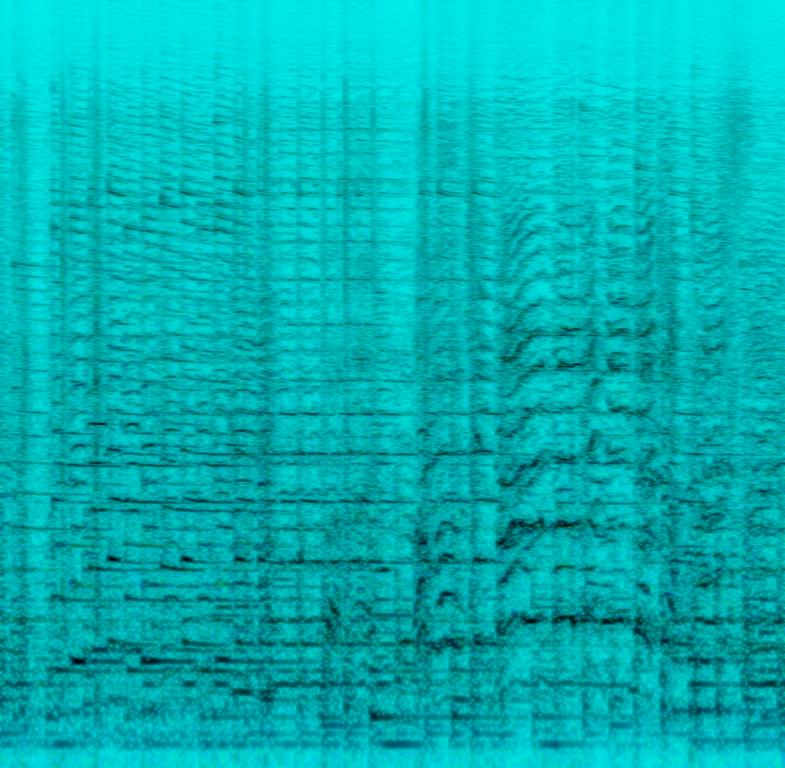
Male and female singers sing together in vocal unison. The song is medium tempo with a violin playing countermelody, along with  a traditional string bass rhythm and percussion instruments. The song is South American folk music with a lot of passion. The song audio quality is bad with high gains all over.